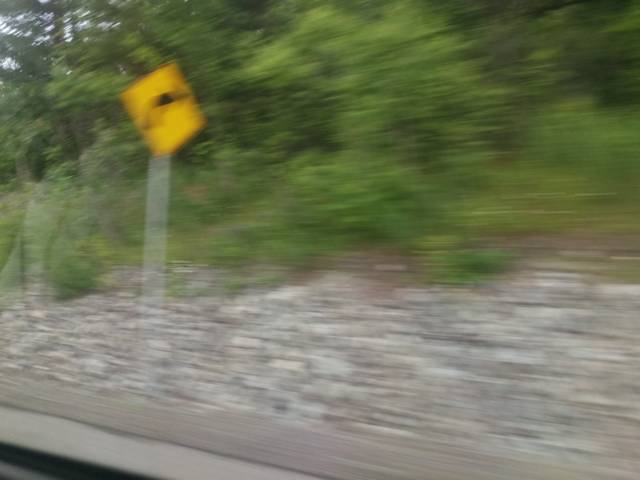
Region: Canada
Coordinates: 45.484, -75.751